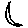
Label: moon